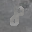
Label: 8